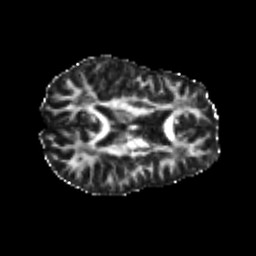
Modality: FA
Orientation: axial
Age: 23
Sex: female
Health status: healthy
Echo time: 0.074 s